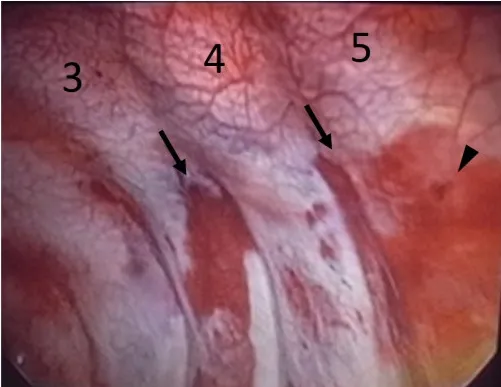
Postoperative chest radiograph. A chest radiograph taken 18 hours after surgery shows a massive hemothorax in the left lung.
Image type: medical_photograph (other_medical_photograph)